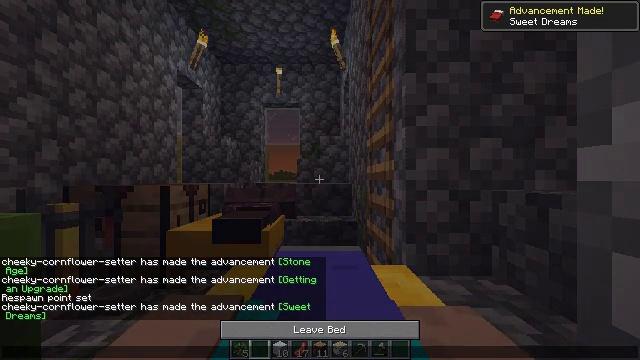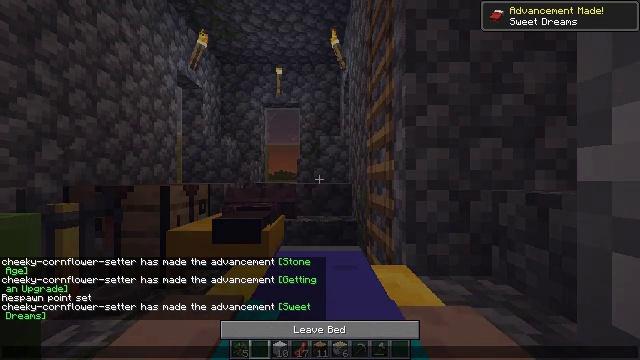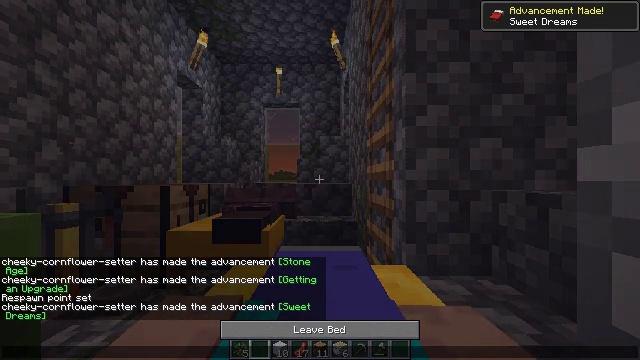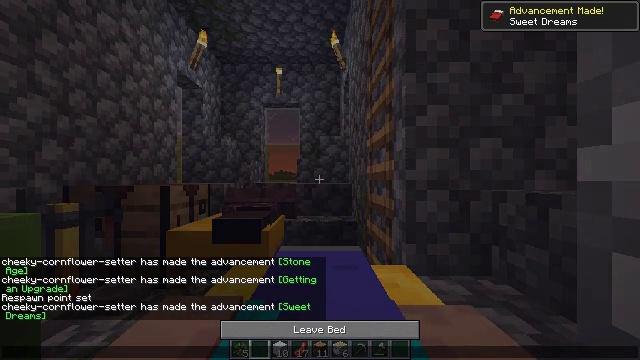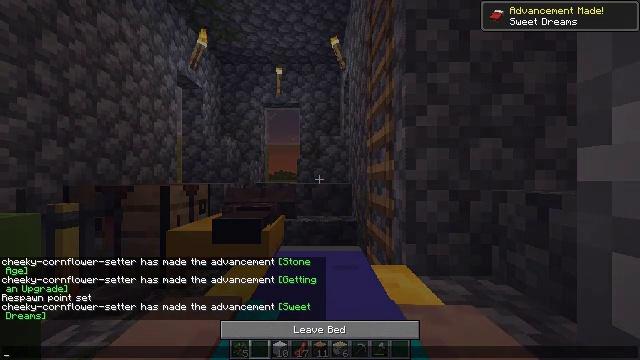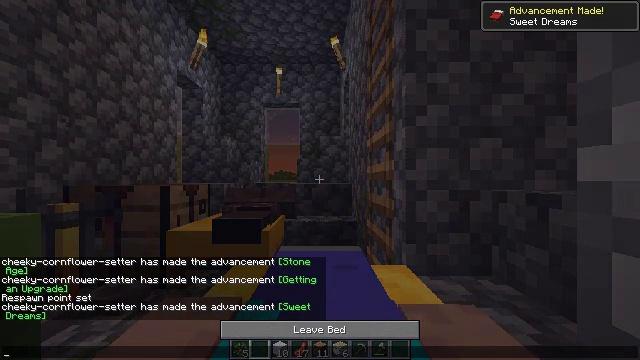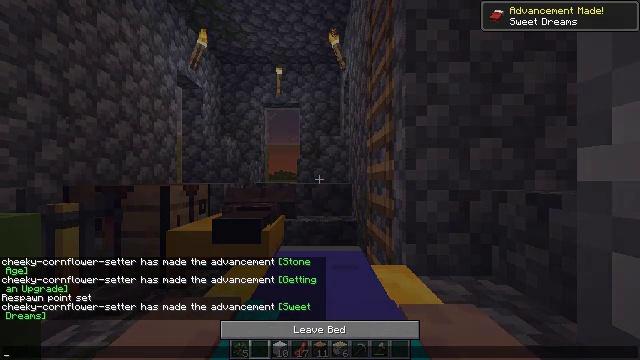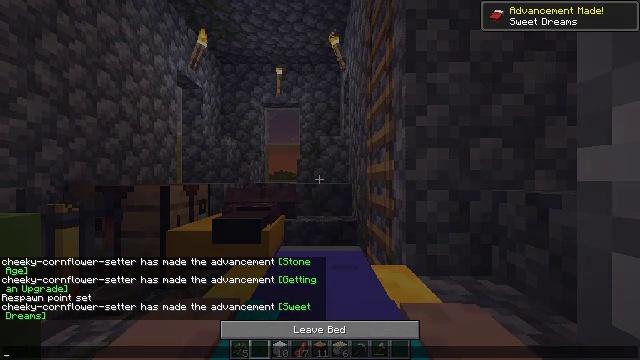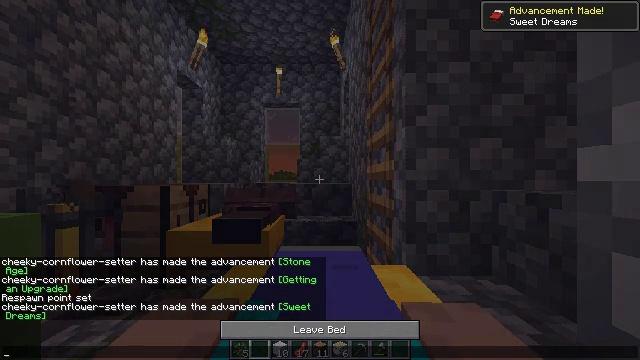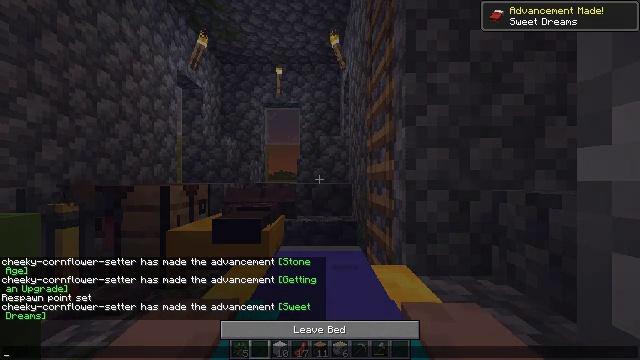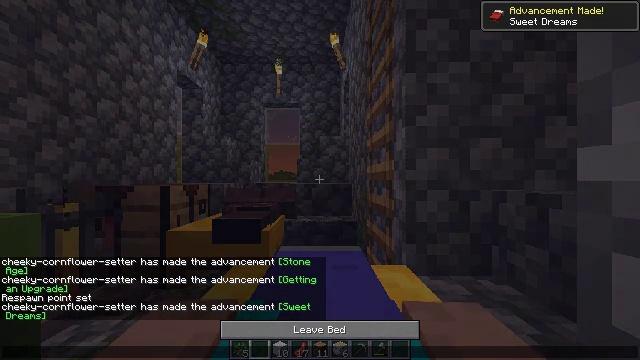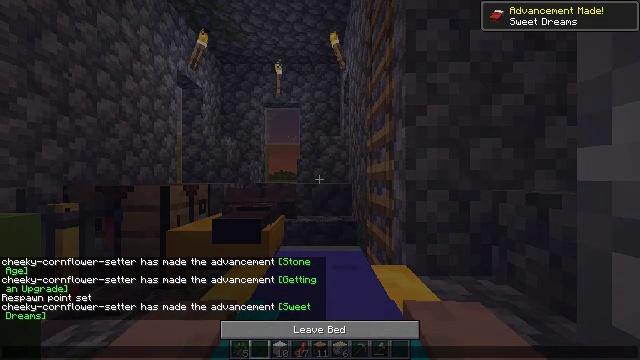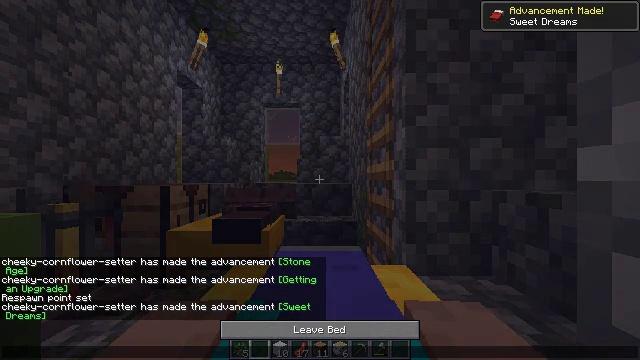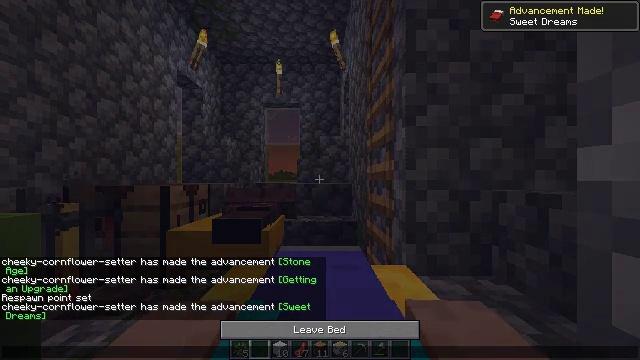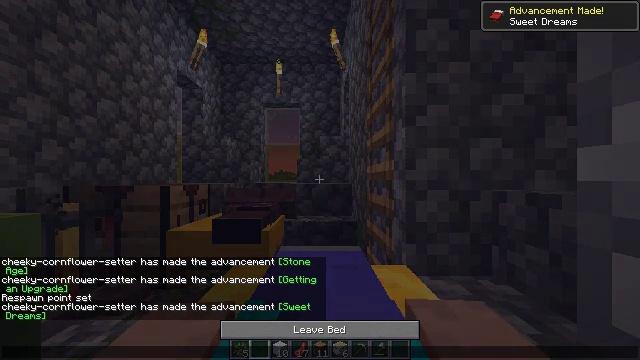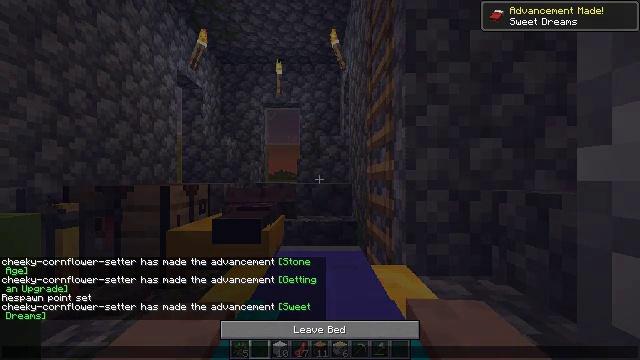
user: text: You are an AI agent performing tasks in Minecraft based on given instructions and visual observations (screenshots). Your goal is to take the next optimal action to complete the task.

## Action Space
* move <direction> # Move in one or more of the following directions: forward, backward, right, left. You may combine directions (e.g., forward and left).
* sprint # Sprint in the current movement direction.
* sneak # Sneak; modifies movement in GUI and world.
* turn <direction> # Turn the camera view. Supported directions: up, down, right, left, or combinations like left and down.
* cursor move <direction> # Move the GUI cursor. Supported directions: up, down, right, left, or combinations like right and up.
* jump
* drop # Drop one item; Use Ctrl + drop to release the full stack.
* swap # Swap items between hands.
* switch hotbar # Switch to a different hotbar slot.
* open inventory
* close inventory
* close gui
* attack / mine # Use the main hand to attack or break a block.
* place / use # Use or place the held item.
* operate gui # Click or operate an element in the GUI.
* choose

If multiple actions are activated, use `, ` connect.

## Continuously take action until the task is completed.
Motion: motion action
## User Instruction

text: Gather the yellow bed by attacking it.
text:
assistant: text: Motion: no_op
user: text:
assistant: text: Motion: no_op
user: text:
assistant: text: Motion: no_op
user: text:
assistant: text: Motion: no_op
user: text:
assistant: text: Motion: no_op
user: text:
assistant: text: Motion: no_op
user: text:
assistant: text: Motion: no_op
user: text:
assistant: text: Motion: no_op
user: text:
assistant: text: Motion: no_op
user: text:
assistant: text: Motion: no_op
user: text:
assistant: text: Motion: no_op
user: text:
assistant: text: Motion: no_op
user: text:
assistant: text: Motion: no_op
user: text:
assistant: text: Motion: no_op
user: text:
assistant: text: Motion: no_op
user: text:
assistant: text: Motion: no_op
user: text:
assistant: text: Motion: no_op
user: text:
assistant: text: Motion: no_op
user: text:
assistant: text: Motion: no_op
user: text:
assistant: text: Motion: no_op
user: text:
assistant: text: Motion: no_op
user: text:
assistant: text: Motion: no_op
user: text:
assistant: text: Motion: no_op
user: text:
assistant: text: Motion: no_op
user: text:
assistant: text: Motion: no_op
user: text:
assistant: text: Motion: no_op
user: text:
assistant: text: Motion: no_op
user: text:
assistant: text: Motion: no_op
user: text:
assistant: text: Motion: no_op
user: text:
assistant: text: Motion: no_op